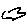
Label: cloud